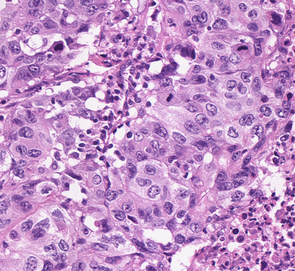
Tumor epithelial tissue: yes
Tumor-associated stroma tissue: yes
Normal tissue: no